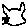
Label: cat